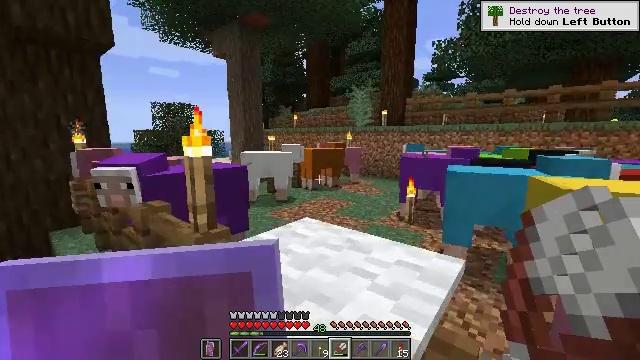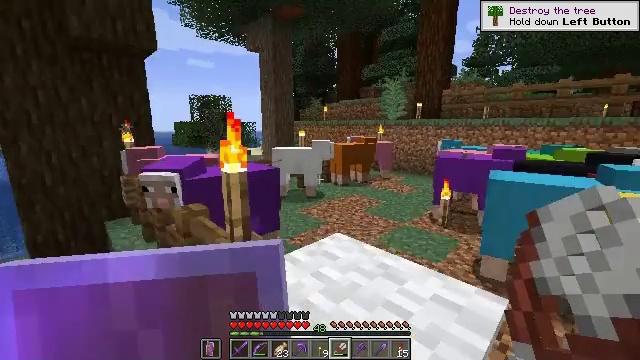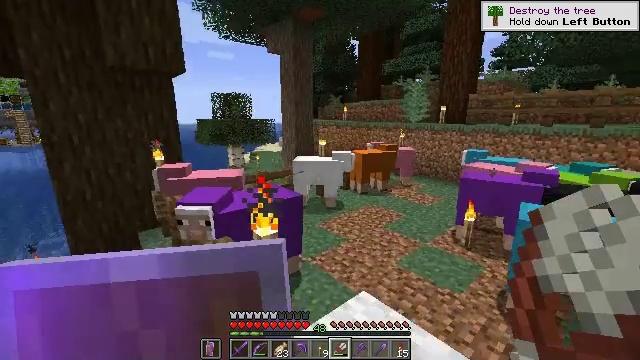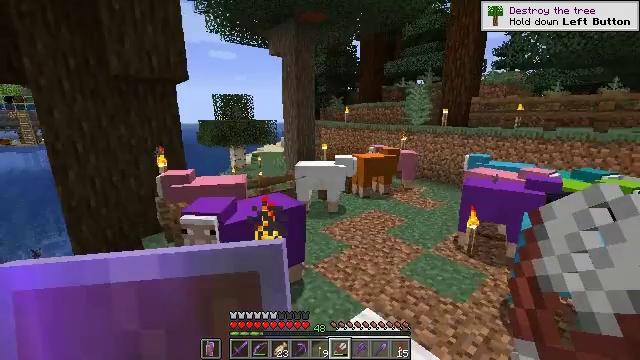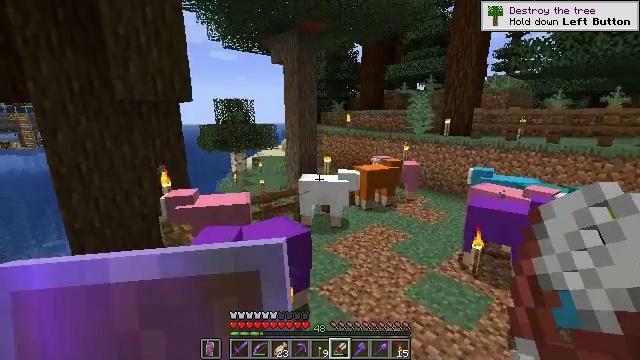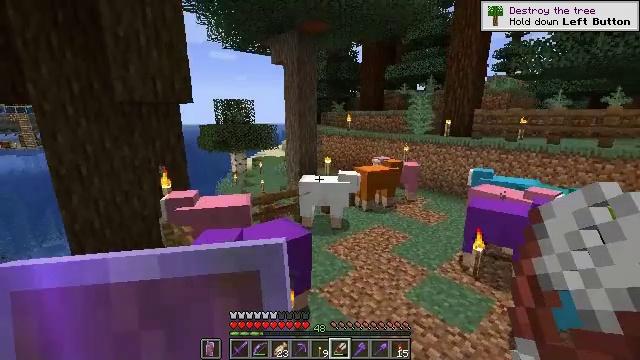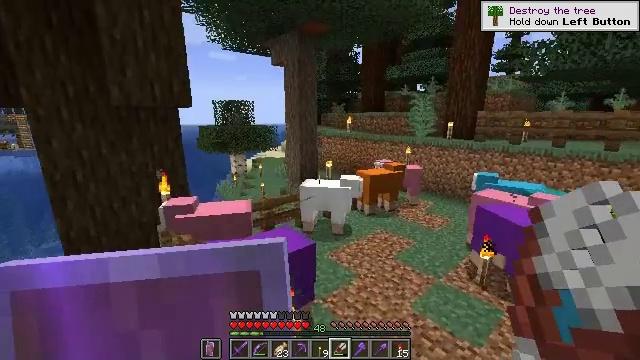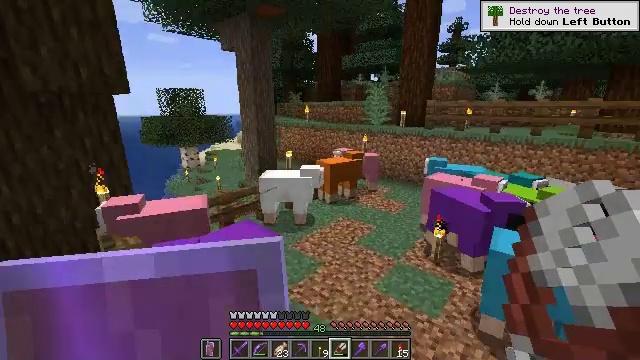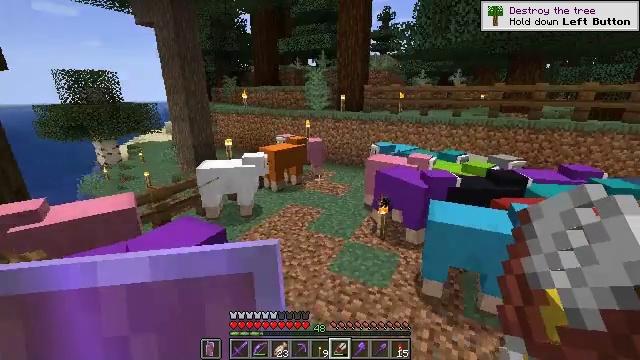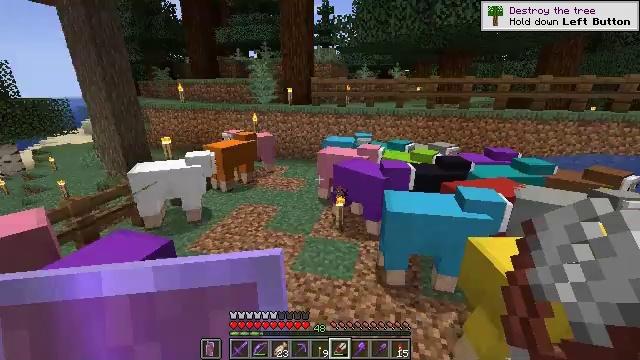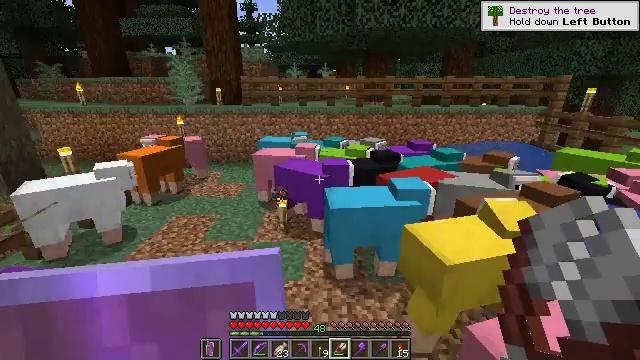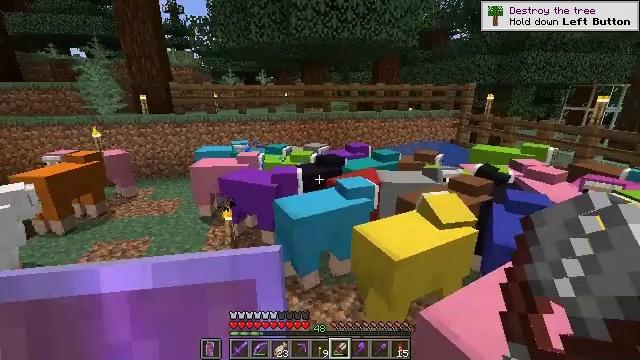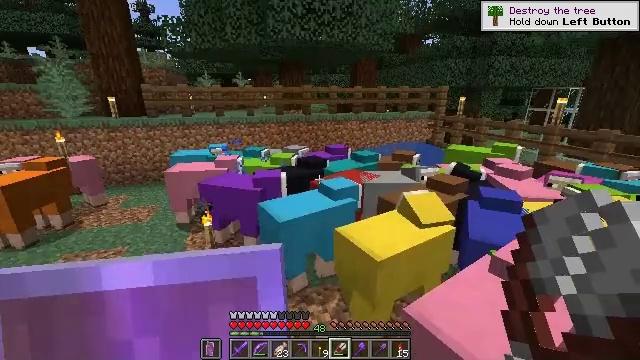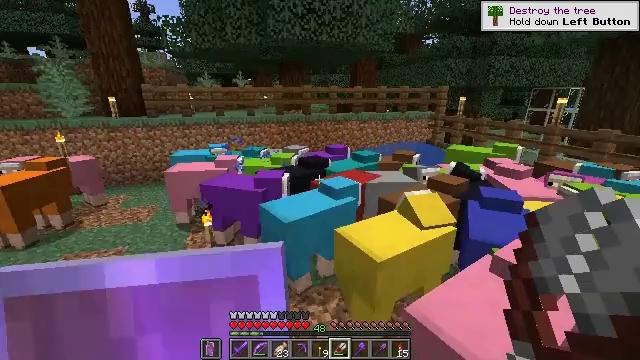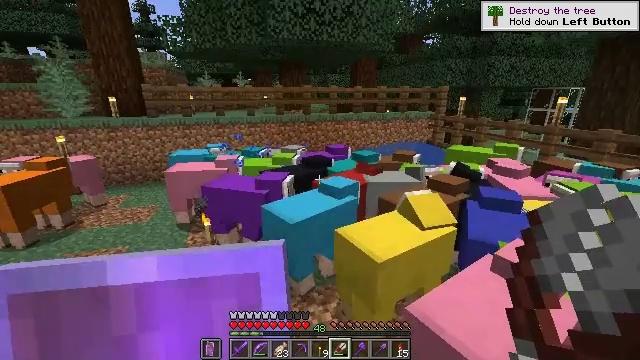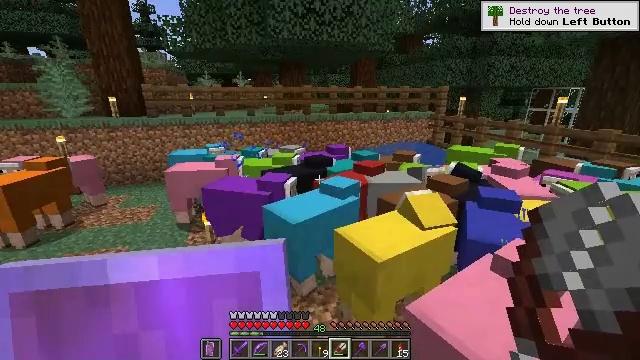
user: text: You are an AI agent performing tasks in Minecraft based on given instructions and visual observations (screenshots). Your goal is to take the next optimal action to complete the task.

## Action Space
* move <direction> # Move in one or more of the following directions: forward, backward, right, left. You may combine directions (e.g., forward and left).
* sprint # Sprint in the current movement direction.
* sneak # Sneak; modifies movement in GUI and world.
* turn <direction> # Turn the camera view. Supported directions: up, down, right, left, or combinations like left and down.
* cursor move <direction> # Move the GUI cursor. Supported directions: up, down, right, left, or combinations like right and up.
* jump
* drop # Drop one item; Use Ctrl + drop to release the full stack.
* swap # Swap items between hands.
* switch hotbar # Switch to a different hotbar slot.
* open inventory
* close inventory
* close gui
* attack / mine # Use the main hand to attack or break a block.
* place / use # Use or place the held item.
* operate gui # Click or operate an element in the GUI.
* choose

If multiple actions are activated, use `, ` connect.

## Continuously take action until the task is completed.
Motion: motion action
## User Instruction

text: craft item air
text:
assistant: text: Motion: move forward, turn left and down, jump
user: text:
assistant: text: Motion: move forward, turn left and down, jump
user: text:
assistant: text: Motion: move forward, jump
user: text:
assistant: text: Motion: move forward, jump
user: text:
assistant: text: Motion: move forward
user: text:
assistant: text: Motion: move forward
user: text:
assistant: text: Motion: move forward, turn right and down
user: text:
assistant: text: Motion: move forward, turn right and down
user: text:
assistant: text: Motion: turn right and down
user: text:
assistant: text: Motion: turn right
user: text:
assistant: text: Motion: turn right and up
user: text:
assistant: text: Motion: turn right
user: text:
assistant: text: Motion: no_op
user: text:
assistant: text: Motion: no_op
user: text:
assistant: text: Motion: no_op
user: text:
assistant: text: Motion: no_op
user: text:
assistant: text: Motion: no_op
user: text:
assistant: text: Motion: no_op
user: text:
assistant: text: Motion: no_op
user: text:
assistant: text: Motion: no_op
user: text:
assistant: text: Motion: no_op
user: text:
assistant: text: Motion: no_op
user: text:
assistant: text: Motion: no_op
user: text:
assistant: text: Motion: no_op
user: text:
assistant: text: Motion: turn right and down
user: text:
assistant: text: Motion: turn right and down
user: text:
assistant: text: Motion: turn right
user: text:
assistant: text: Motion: no_op
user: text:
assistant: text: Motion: no_op
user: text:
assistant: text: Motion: no_op